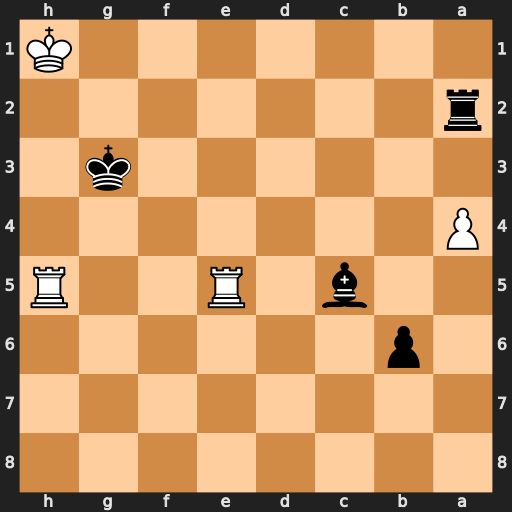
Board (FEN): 8/8/1p6/2b1R2R/P7/6k1/r7/7K
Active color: b
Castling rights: -
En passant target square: -
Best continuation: Ra1+ Re1 Rxe1#